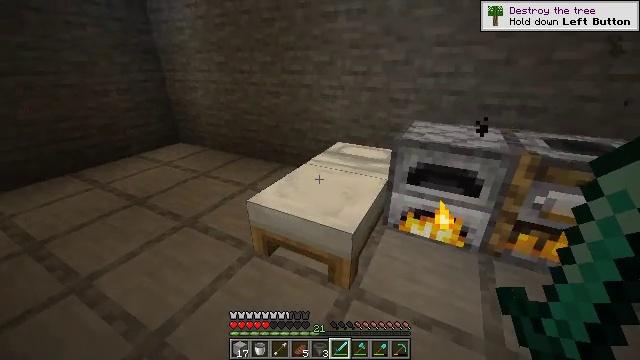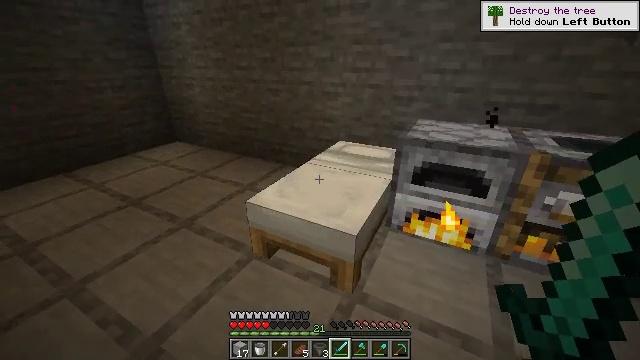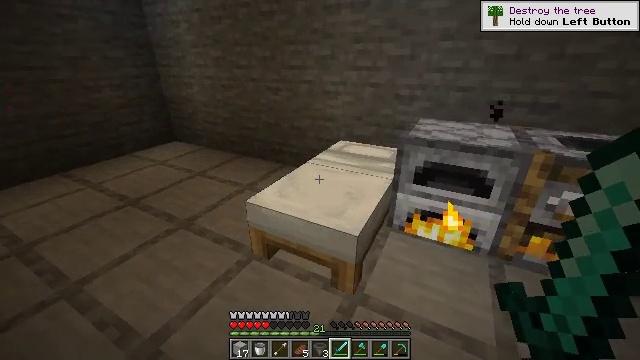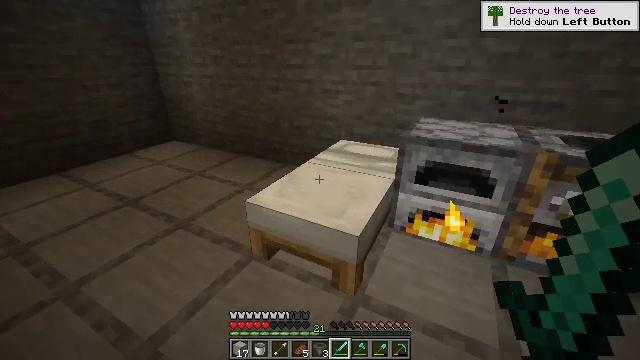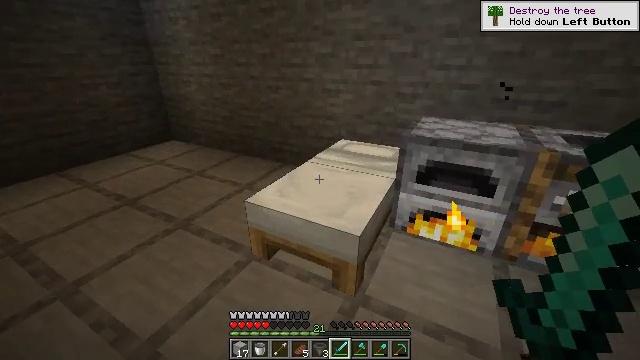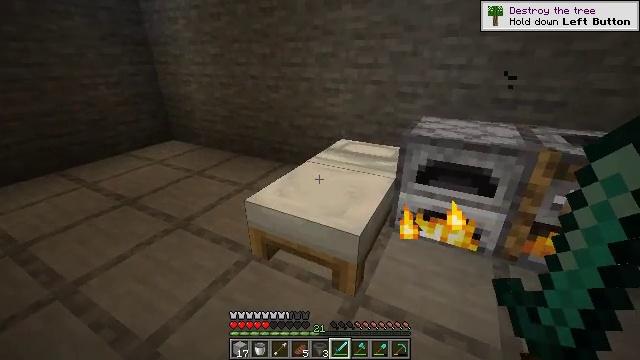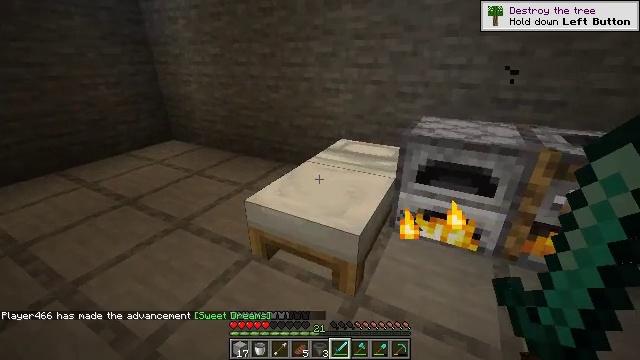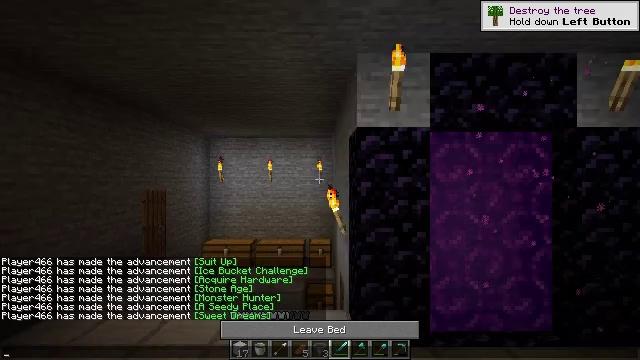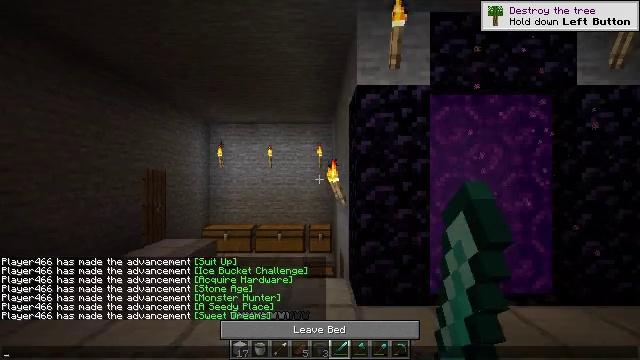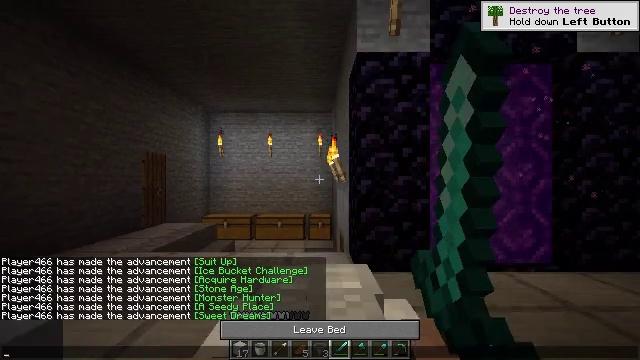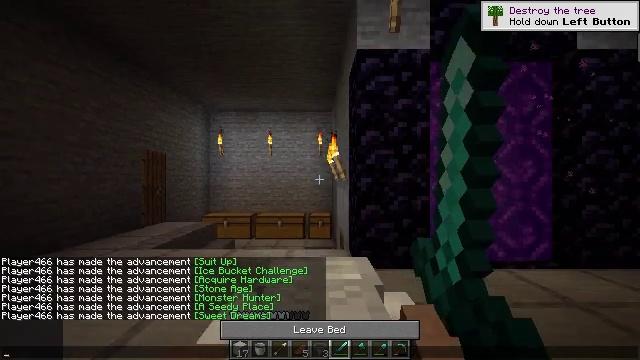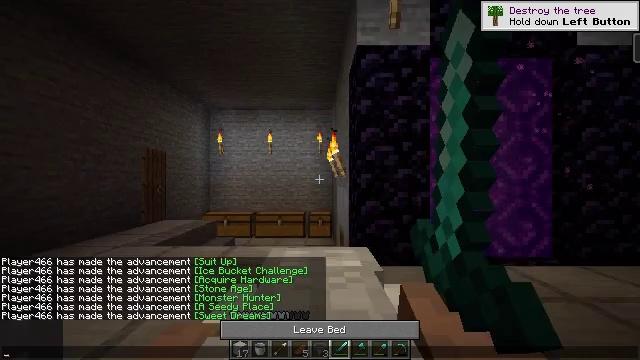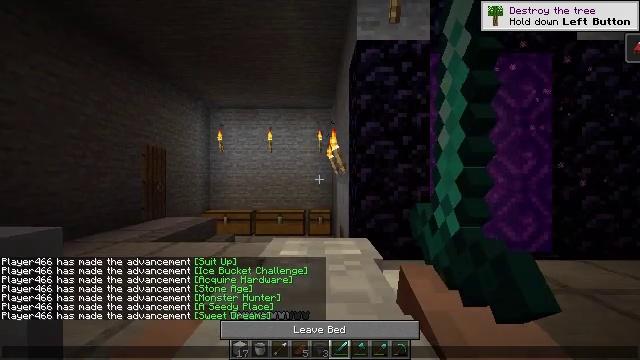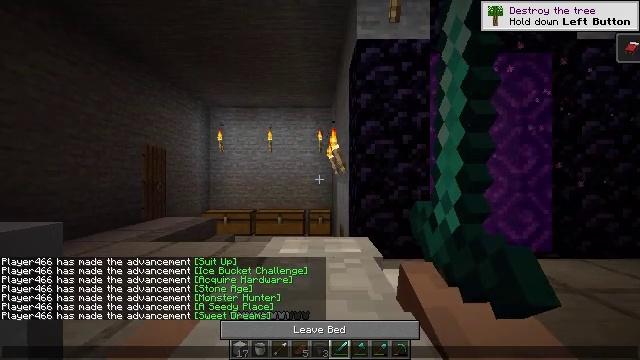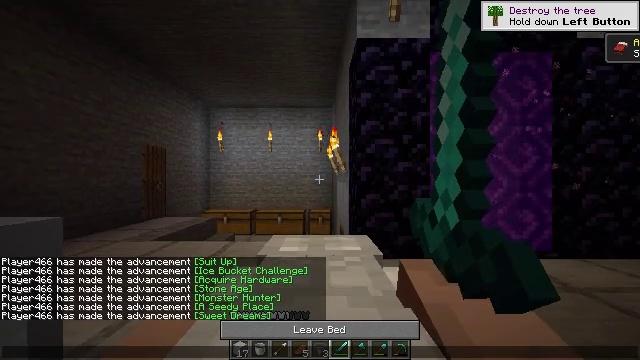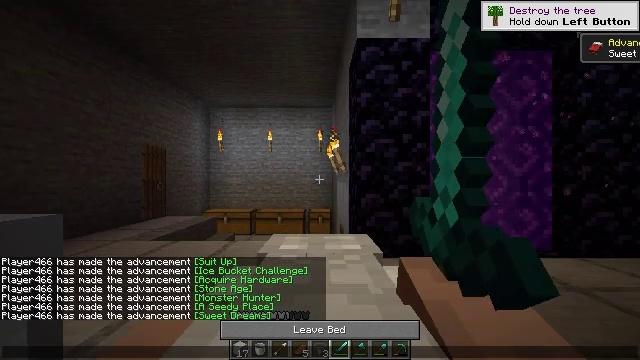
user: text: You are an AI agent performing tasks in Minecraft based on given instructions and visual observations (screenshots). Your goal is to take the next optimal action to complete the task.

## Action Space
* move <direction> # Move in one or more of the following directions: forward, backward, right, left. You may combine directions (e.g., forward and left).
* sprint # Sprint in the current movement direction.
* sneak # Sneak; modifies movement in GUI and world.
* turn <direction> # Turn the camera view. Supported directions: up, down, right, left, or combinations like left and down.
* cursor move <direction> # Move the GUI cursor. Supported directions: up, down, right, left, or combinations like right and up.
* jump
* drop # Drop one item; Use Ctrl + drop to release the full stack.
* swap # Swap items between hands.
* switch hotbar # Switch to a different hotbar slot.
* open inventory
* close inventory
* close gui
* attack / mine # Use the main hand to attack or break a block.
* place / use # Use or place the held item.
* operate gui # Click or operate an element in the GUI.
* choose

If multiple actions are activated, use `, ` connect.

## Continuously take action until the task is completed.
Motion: motion action
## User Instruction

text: Collect the large fern.
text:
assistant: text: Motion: use / place
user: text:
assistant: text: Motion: use / place
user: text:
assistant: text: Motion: use / place
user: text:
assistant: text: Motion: use / place
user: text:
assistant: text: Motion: no_op
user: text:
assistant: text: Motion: no_op
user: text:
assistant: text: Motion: no_op
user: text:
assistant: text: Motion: no_op
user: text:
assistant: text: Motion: no_op
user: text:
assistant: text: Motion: no_op
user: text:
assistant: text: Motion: no_op
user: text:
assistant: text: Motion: no_op
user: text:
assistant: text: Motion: no_op
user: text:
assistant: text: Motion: no_op
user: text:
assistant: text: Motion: no_op
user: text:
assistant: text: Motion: no_op
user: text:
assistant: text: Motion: no_op
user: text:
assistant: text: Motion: no_op
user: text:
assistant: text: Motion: no_op
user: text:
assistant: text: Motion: no_op
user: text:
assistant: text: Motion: no_op
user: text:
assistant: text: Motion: no_op
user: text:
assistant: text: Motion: no_op
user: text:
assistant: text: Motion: no_op
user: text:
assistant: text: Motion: no_op
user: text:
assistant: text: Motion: no_op
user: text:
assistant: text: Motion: no_op
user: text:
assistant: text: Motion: no_op
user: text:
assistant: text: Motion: no_op
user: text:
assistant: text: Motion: no_op